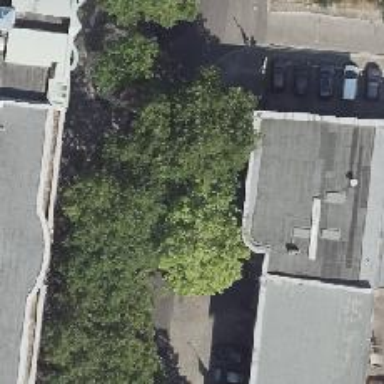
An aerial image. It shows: Deciduous broadleaved tree.